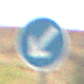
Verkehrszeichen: VorgeschriebeneVorbeifahrtLinks
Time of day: MorningAfternoon
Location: Outdoor (Nature)
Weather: Overcast
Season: NotSpecified
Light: Natural